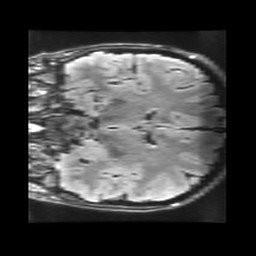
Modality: FLAIR
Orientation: coronal
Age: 19
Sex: female
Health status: healthy
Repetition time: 12 s
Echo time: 0.09782 s